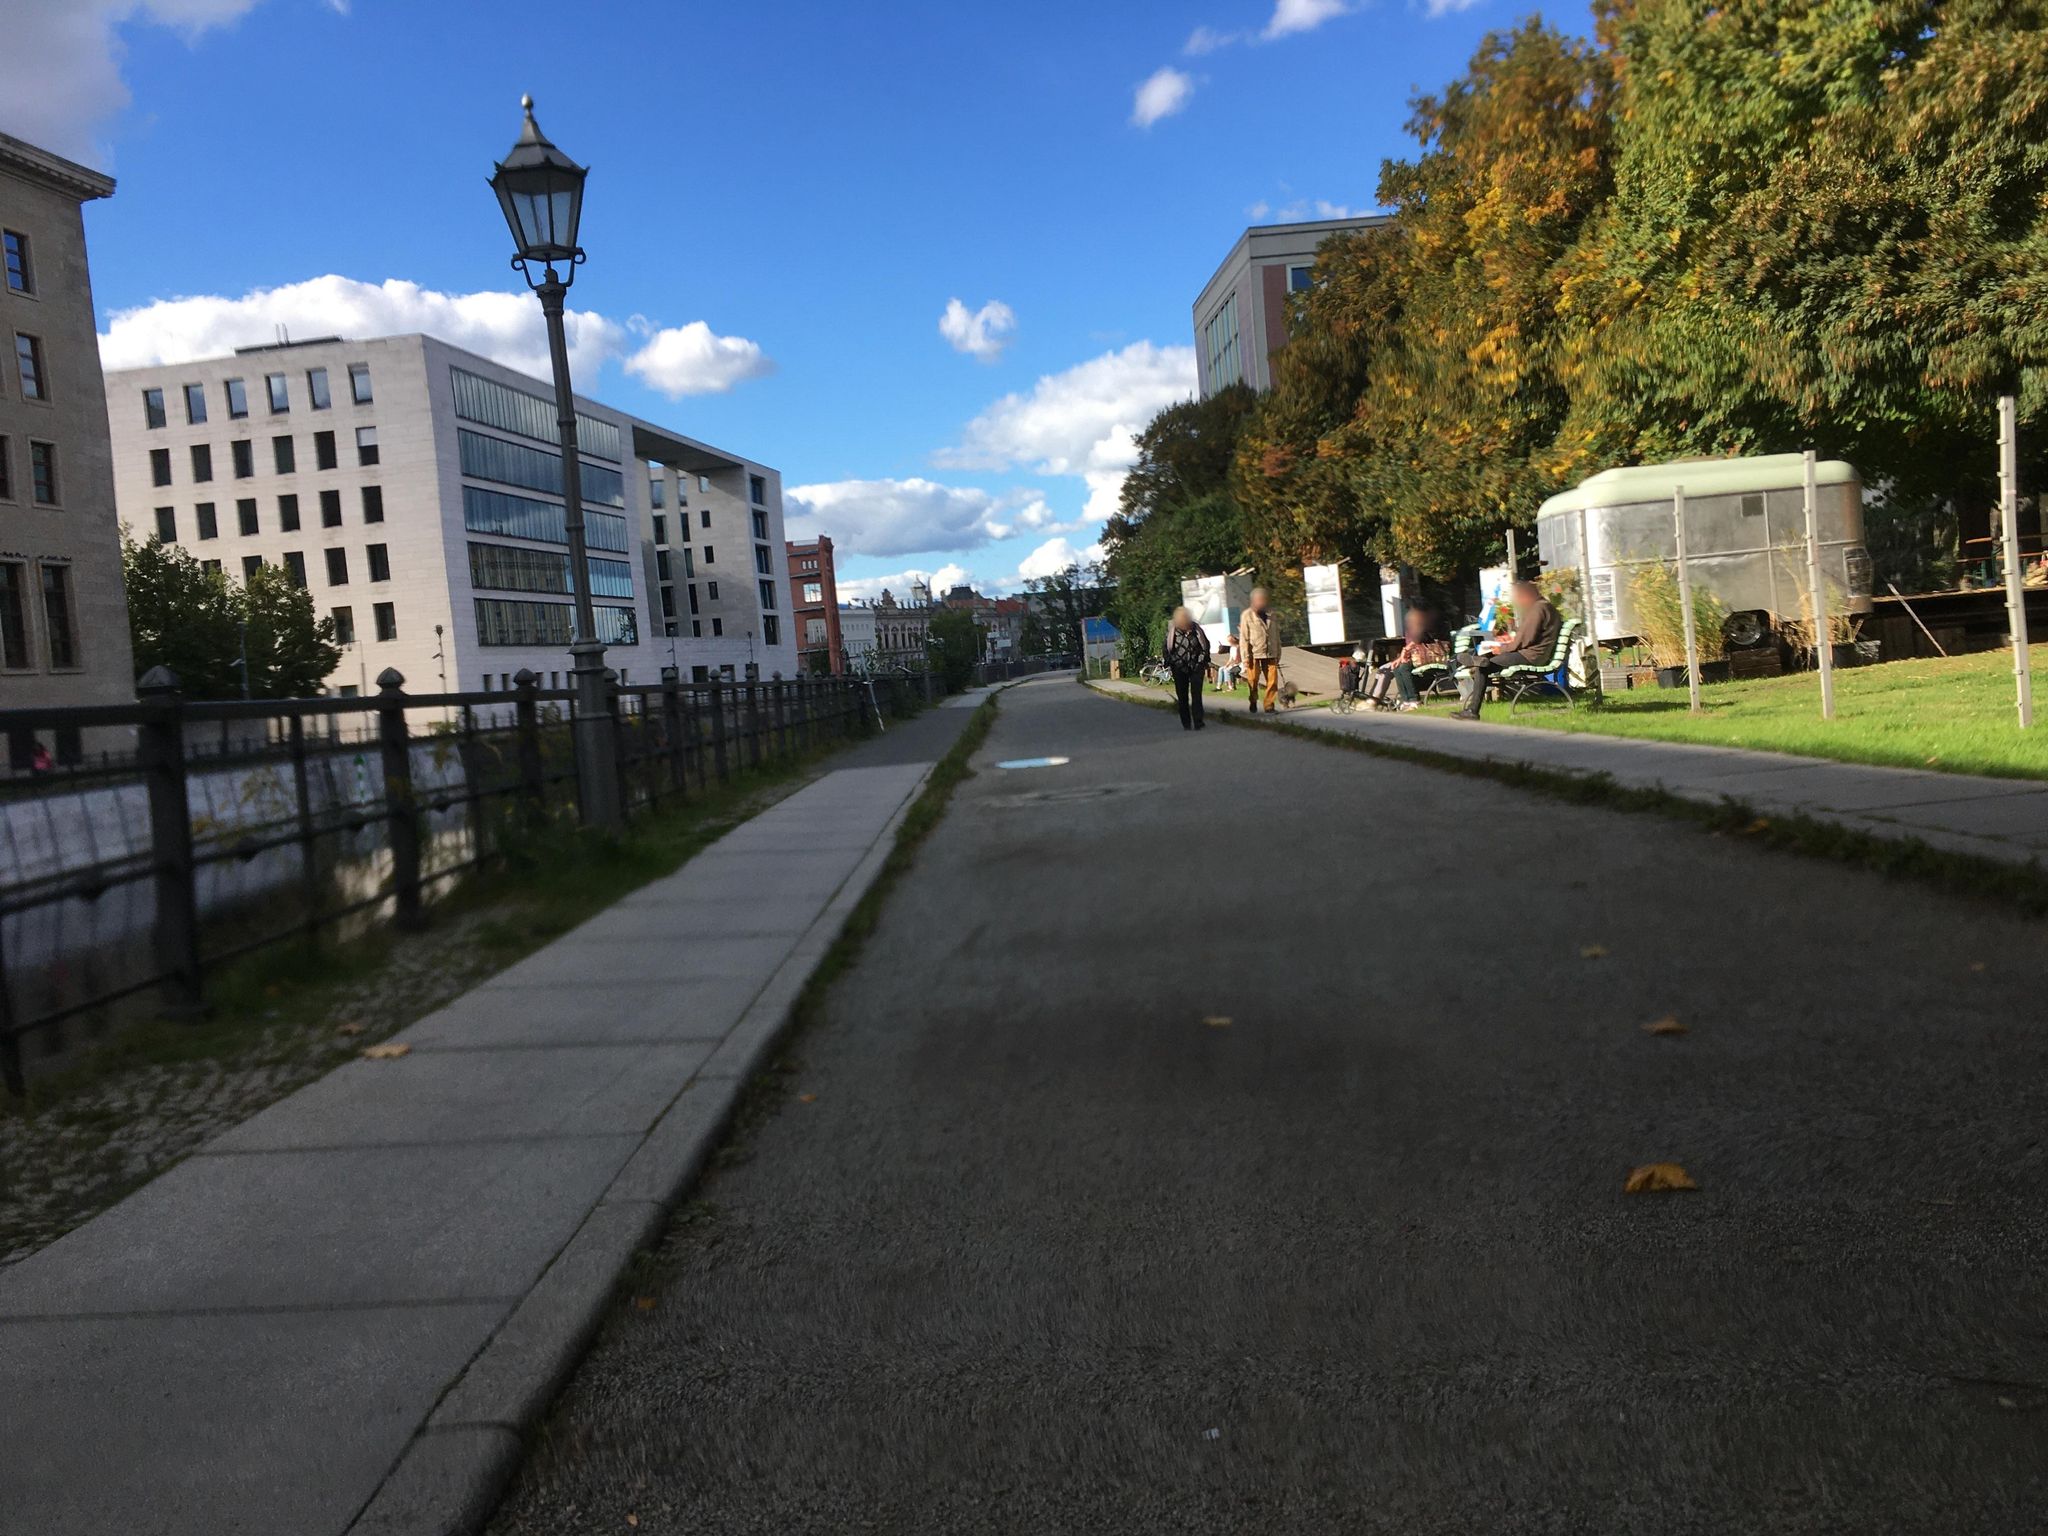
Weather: clear
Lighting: day
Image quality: good
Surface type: cycling surface
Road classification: footway
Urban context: urban centre
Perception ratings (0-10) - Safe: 7.66, Lively: 5.73, Beautiful: 5.21, Boring: 6.81, Depressing: 4.22, Wealthy: 7.7